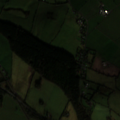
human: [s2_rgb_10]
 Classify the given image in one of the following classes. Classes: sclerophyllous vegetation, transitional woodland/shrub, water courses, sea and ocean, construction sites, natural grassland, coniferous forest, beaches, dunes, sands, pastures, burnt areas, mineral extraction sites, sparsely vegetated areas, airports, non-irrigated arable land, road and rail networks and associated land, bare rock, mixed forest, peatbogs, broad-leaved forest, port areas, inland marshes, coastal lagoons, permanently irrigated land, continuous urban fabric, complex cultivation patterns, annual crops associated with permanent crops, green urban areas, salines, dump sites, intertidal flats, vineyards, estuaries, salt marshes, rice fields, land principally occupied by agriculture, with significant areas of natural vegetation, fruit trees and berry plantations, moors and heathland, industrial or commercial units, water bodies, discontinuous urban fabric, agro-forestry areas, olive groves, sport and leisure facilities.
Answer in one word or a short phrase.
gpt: pastures, land principally occupied by agriculture, with significant areas of natural vegetation, mixed forest